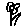
Label: flower